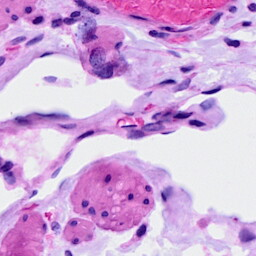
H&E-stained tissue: Ovarian